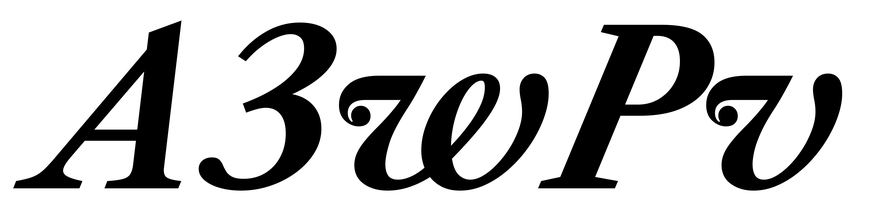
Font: LibreCaslonText-Italic_Bold_Italic